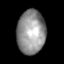
Tissue: lung
Cell type: Smooth muscle cells
Senescence score: 0.6925
Nuclear area (px): 1220
Mean DAPI intensity: 145.849